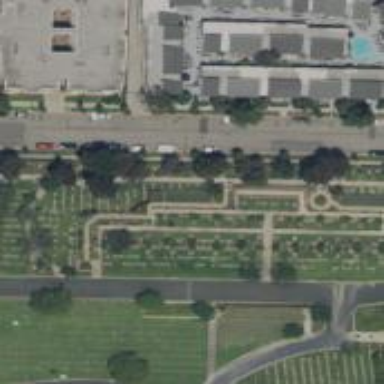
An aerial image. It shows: Historic memorial.